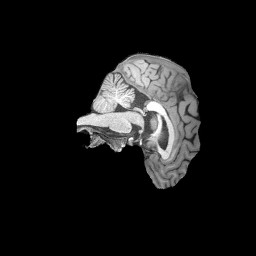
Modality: T1w
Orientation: sagittal
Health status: healthy